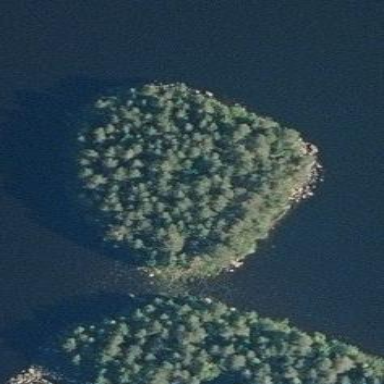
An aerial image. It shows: Islet.